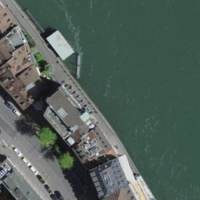
EUNIS habitat code: 54
Species observed at this site:
Chroicocephalus ridibundus
Phalacrocorax carbo
Corvus corone
Larus michahellis
Cygnus olor
Anas platyrhynchos
Parus major
Alcedo atthis
Aythya fuligula
Passer domesticus
Columba livia
Motacilla alba
Delichon urbicum
Turdus merula